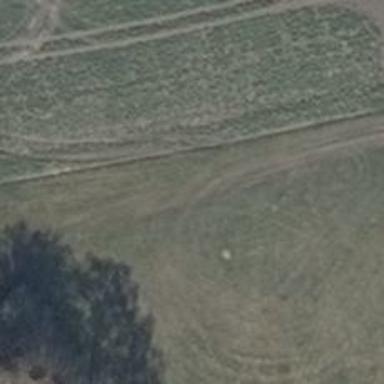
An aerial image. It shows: Grass track with grade4 surface.